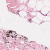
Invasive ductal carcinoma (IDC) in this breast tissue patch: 0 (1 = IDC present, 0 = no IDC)